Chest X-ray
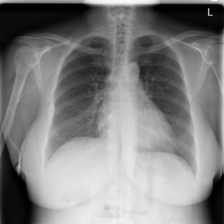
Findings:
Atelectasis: negative
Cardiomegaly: negative
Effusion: negative
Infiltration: negative
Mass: negative
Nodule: negative
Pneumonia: negative
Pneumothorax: negative
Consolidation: negative
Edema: negative
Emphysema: negative
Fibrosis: negative
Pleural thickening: negative
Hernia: negative